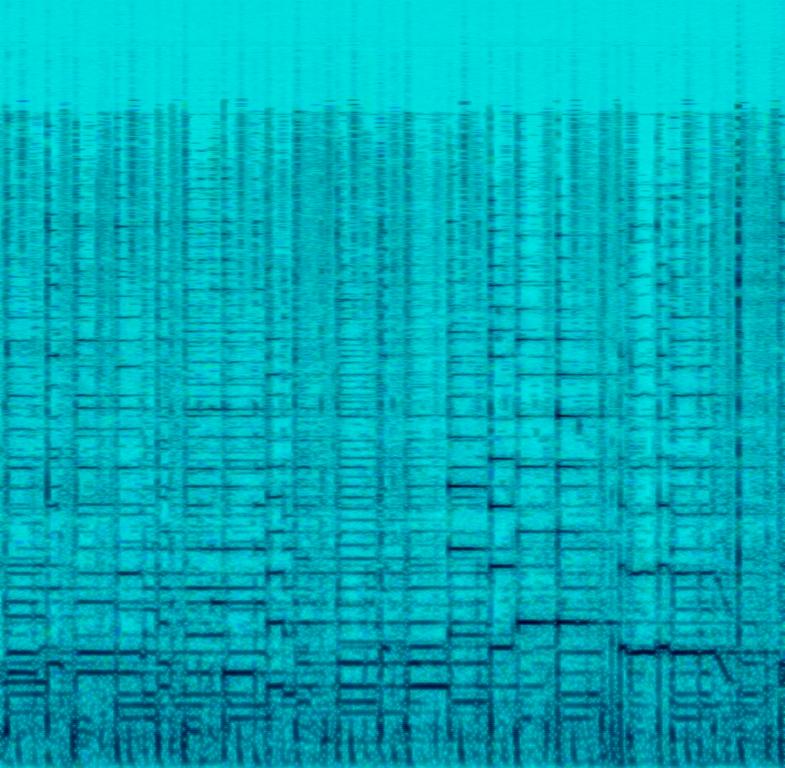
Someone is playing an acoustic guitar with flamenco techniques and melodies. In the background you can hear someone playing shakers. This recording contains a little bit of reverb on the instruments. This song may be playing as a live performance.